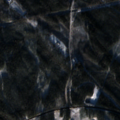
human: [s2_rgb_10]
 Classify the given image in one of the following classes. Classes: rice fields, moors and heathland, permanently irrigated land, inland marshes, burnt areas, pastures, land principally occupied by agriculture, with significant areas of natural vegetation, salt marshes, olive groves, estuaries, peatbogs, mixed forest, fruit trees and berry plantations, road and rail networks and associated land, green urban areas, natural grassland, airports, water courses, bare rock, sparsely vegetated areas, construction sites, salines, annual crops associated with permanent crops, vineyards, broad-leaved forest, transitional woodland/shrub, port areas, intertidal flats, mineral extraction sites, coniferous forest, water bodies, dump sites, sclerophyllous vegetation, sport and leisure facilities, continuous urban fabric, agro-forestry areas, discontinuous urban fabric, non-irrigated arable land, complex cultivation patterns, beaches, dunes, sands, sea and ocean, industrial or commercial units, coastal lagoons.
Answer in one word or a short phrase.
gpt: coniferous forest, mixed forest